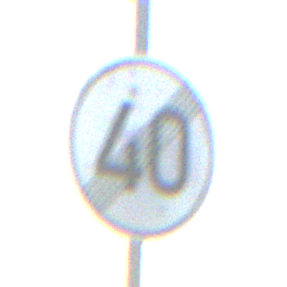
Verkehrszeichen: EndeGeschwindigkeit40
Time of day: SunriseSunset
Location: Outdoor (Nature)
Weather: Clear
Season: NotSpecified
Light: Natural